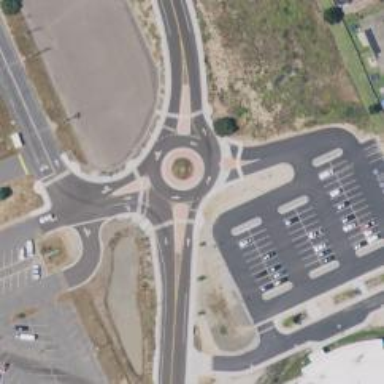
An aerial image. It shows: Roundabout on residential road.